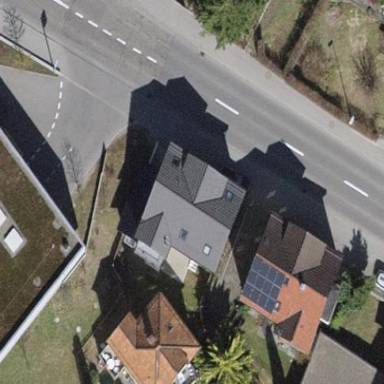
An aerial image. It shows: Detached building.